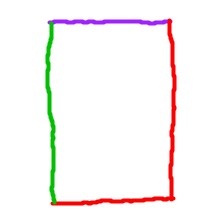
Shape: rectangle